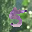
Label: 5